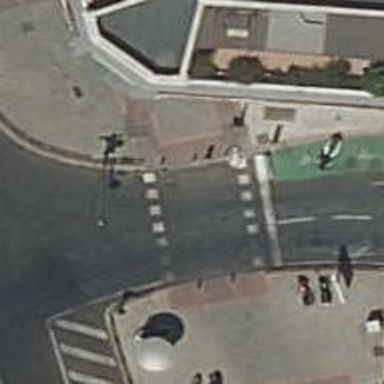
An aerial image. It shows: Zebra crossing with traffic signals. The crossing is marked by traffic lights.